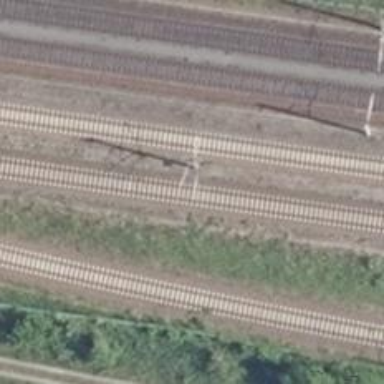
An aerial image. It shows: Milestone along the railway with catenary mast.